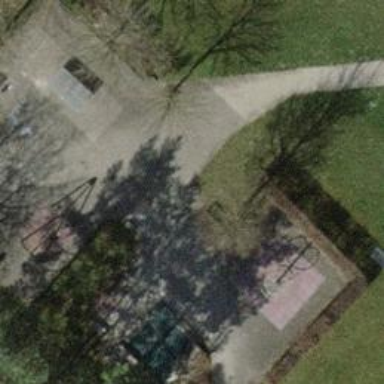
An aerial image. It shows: Playground area for leisure activities on the land.